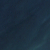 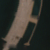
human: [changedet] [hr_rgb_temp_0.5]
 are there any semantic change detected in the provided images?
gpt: A quay has appeared.